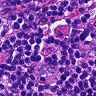
Metastatic tissue present: no